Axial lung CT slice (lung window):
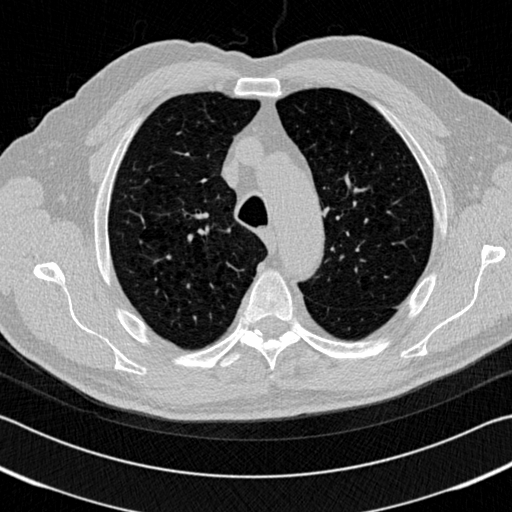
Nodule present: no